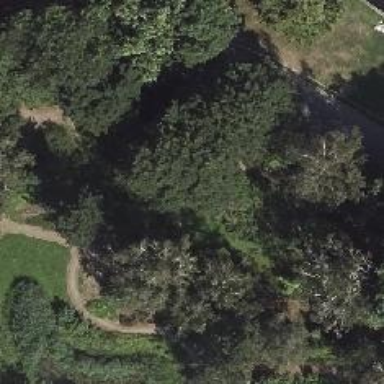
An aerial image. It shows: Path.